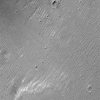
Atmospheric dust classification: not_dusty